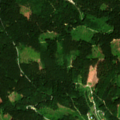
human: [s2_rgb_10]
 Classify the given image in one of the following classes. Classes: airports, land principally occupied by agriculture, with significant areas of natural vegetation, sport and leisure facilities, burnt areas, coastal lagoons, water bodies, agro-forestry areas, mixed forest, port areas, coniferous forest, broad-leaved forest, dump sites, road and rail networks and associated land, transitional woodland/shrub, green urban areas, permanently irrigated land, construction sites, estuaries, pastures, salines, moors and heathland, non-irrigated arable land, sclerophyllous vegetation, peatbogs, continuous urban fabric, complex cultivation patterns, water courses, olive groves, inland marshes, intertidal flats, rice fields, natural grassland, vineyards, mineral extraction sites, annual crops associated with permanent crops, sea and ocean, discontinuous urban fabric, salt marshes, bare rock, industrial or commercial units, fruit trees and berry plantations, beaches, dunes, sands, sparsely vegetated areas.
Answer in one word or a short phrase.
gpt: discontinuous urban fabric, coniferous forest